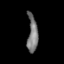
Tissue: lung
Cell type: Epithelial cells
Senescence score: 0.07811
Nuclear area (px): 375
Mean DAPI intensity: 119.259